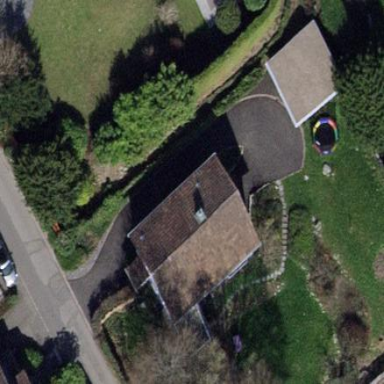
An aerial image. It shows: Detached building.